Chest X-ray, PA view. Patient: 64 years old, sex M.
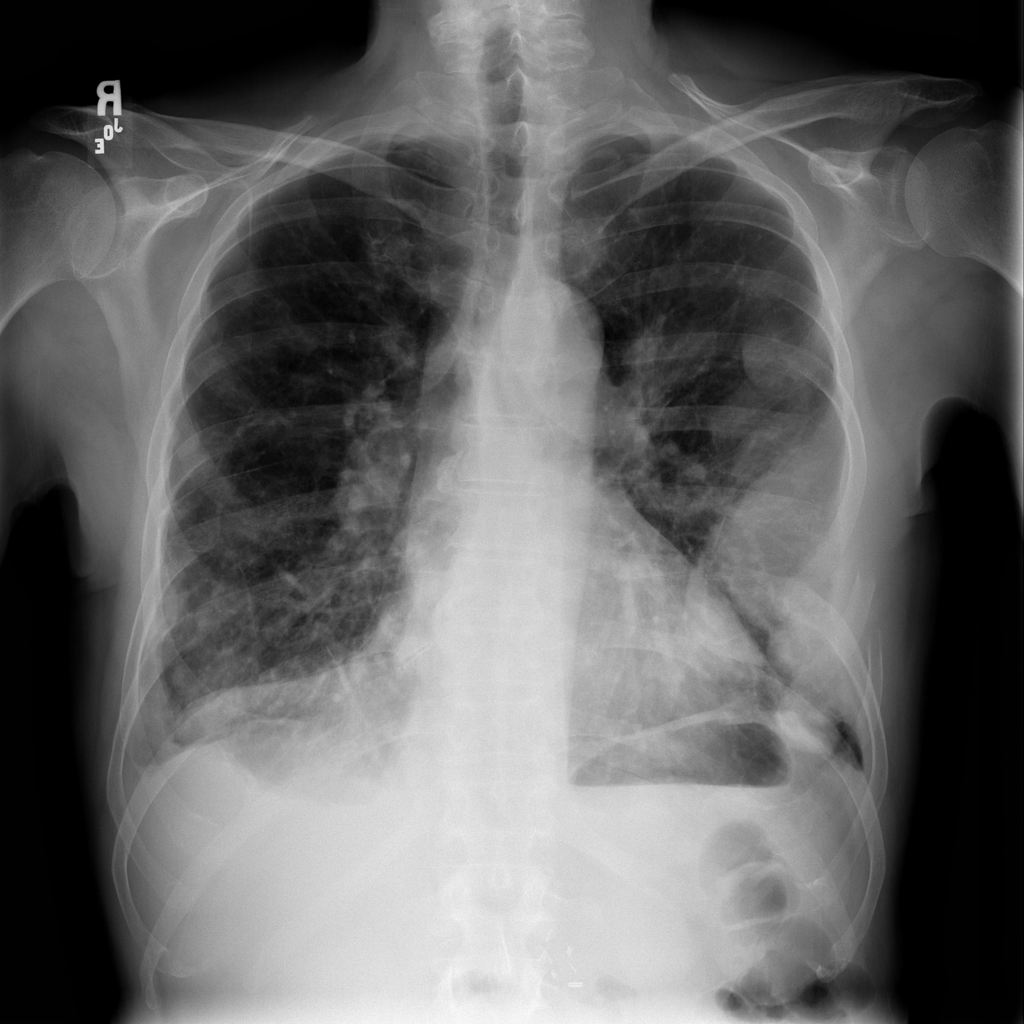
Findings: Effusion, Mass